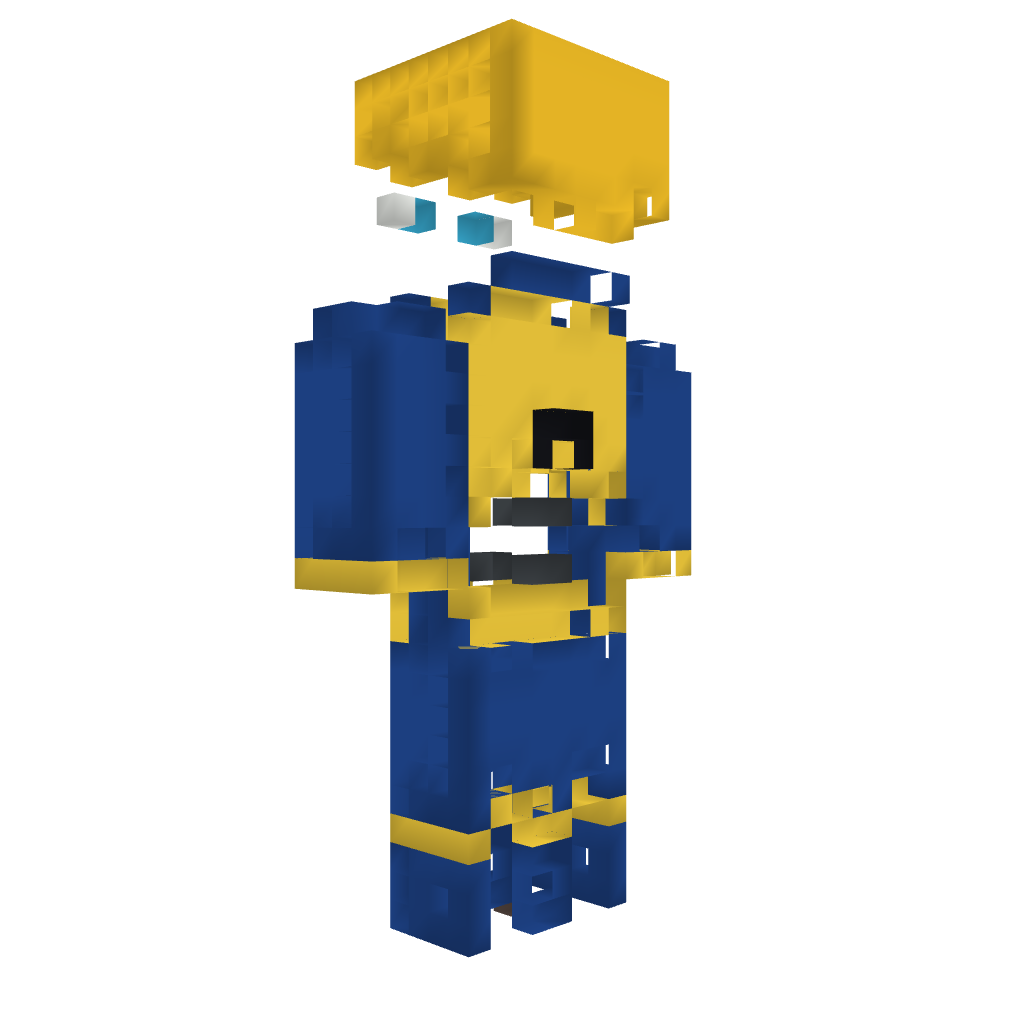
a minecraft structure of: Atlantean Statue